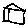
Label: house